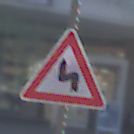
Verkehrszeichen: DoppelkurveZunaechstLinks
Umgebung: Outdoor, Urban
Tageszeit: MorningAfternoon
Wetter: Clear
Licht: Natural
Jahreszeit: NotSpecified
Kontrast: HighContrast